Question: In coding a physics-based game, I have created everything from subclassed NSObjects. Force vectors are stored in NSArrays for each particle object, then acceleration, velocity, and position are calculated at 60fps with a CADisplayLink.
Version one wasn't meant to be optimized, but it appears to run very well. CADisplayLink is fast and consistent. However, when I looked at the allocation statistics... Well, I've never seen anything like it. ARC does a great job at keeping the Live Bytes under 1 megabyte, but this thing is shredding through 6 gigs a minute of overall allocations.
So my questions are:
Is this code dangerous to run on a device for long periods of time? How "bad" is this? Will apple even accept this or am I going to fry iPads if I continue developing like this?

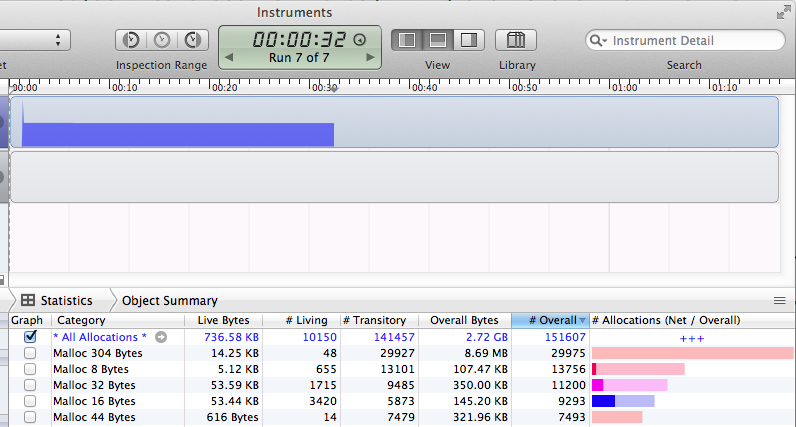
Answer: Optimizing to minimize allocation throughput is an exceptionally effective method to employ.
Notably, every allocation is likely going to require most of the bytes in the allocation to be touched, potentially a few writes and many reads, per every byte in the allocation. All those reads/writes requires CPU cycles and transactions across the system bus.
So, yes, it will eat battery and will increase system temperature. It is unlikely, though, to burn up the device. :)
Sort by the "#Transitory" and start figuring out how to eliminate transitory allocations. I typically initially ignore the various Malloc ## Bytes allocations as those are most often backing stores in instances of some class. Eliminate the transitory instance(s) and the # of mallocs drops, too.
For any given allocation type, you can click through to see a list of where all the allocations of that type were created. Sort by the function name and then get a feel for the most common function. Target your optimizations there.
Using this method, I've been able to massively optimize some large applications; sometimes reducing the time of execution of certain operations by upwards of 75% by simply minimizing allocation rates!